Field crop: maize
Growth stage: 2
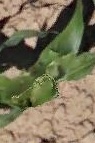
Species: maize